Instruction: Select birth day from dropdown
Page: traveler
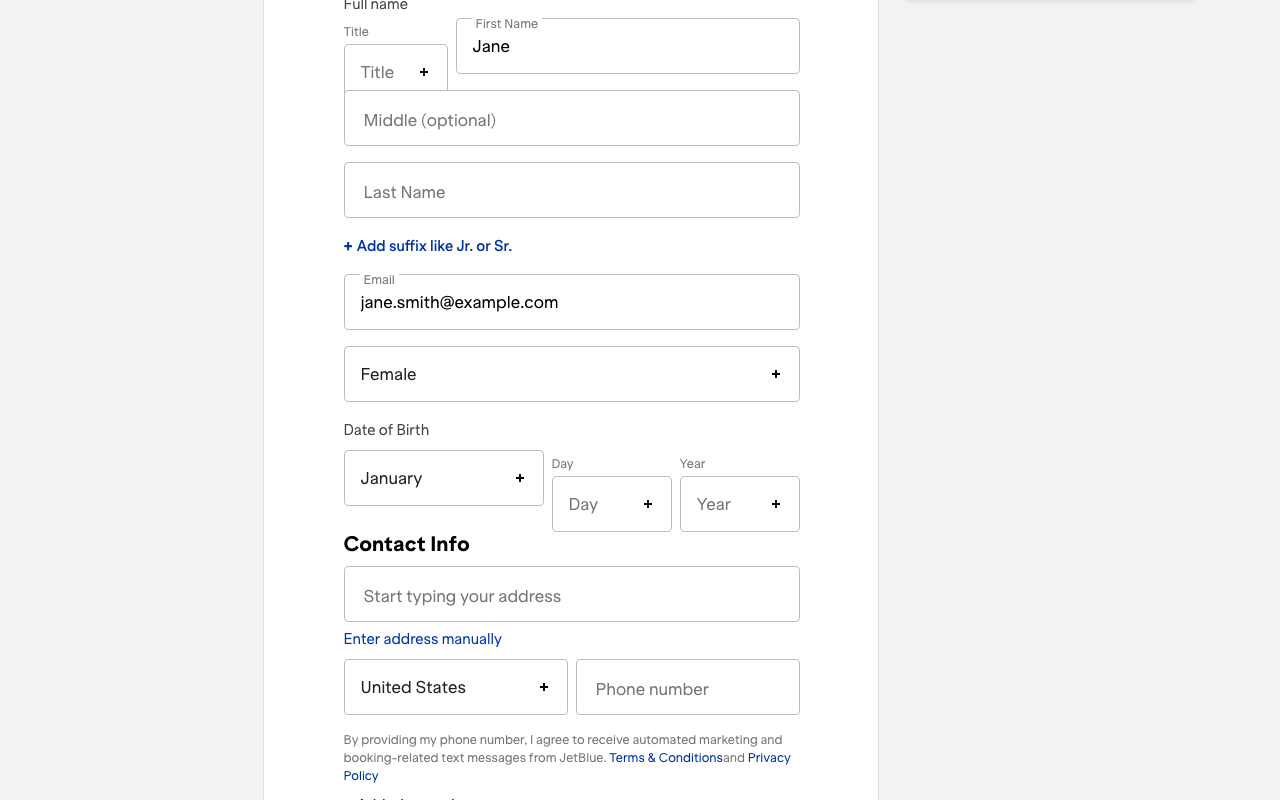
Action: click